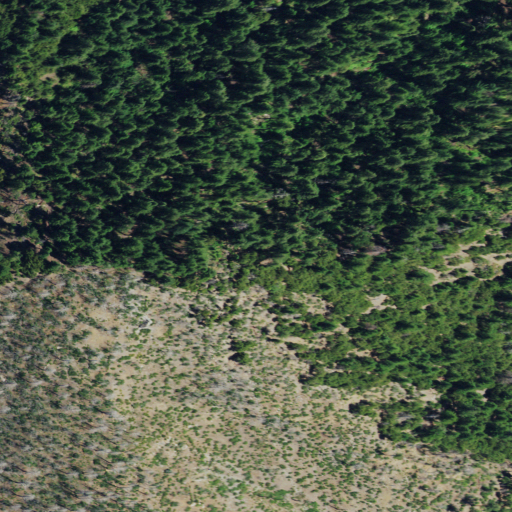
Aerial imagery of mountain in California named Beartooth Mountain containing evergreen forest, shrub, and grassland